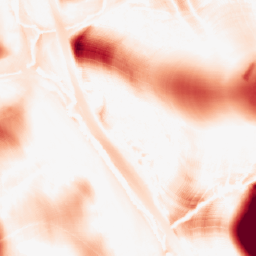
Category: morphological
Decomposition family: tophat
Decomposition parameters: size: 50
mode: white
Upsampling method: nearest
Upsampling parameters: scale: 2
Upsampling scale: 2